Interaction volume radius: 5 \u00c5
Interaction volume height: 15 \u00c5
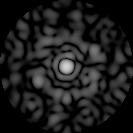
Disorder parameter: 0.8436